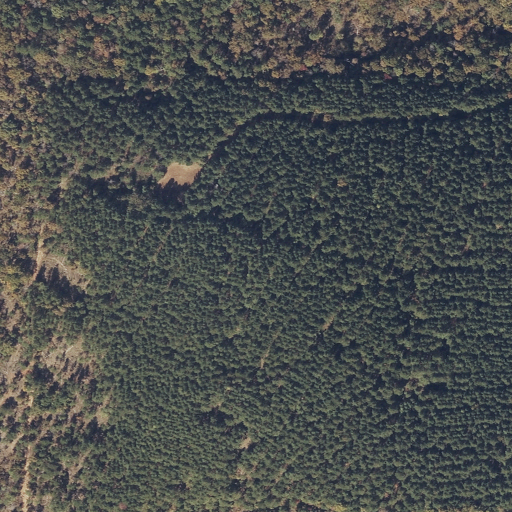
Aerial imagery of mountain in Alabama named Vineyard Mountain containing evergreen forest, deciduous forest, and mixed forest